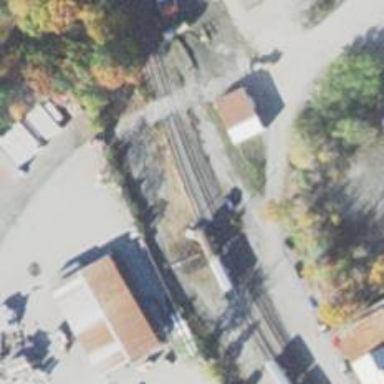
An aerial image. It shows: Disused railway siding.